Question: I've noticed that when animating CSS3 'scale()' it seems to pixelate every element it's used on.
Example: <URL>
In the above example, 'scale()' pixelates the center div when you hover over it.
Are my css settings wrong, or is this what 'scale()' naturally does?
Here's a screenshot from Chrome on Windows 7:

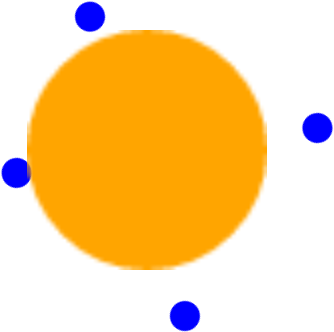
Answer: The solution is to start your center circle as big as it needs to be, then scale it down as the reference starting point.
Then, on the hover event you scale up to 1, which will preserve the unpixelated center circle.
Reference: <URL>
Note other settings such as positioning are done due to compensate for these changes.
---
Consider instead of using border-radius to make circle, use <URL> of circle or outline
circle:
# * * ☺️
<URL>
The above characters are essentially TEXT, hence use CSS2 or CCS3 !
As certain characters become really big they do pixelate so use "" method for these as previously answered but note, at least in Firefox, the transitions become expensive when super large fonts are used. Works best with medium to large fonts.
'width and height properties'